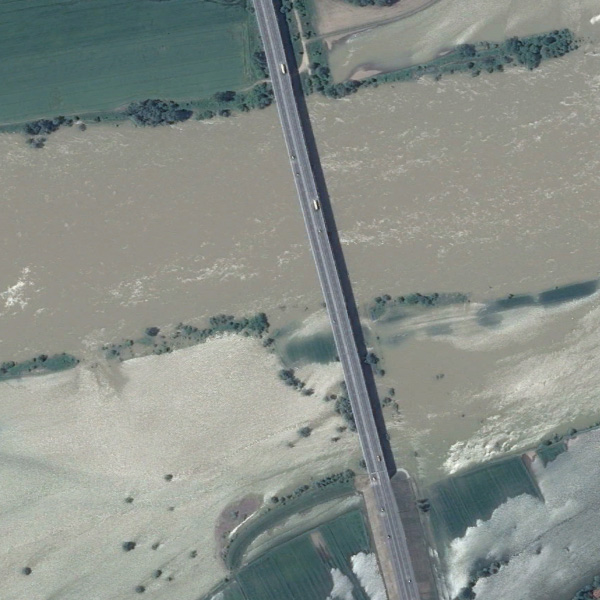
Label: Bridge